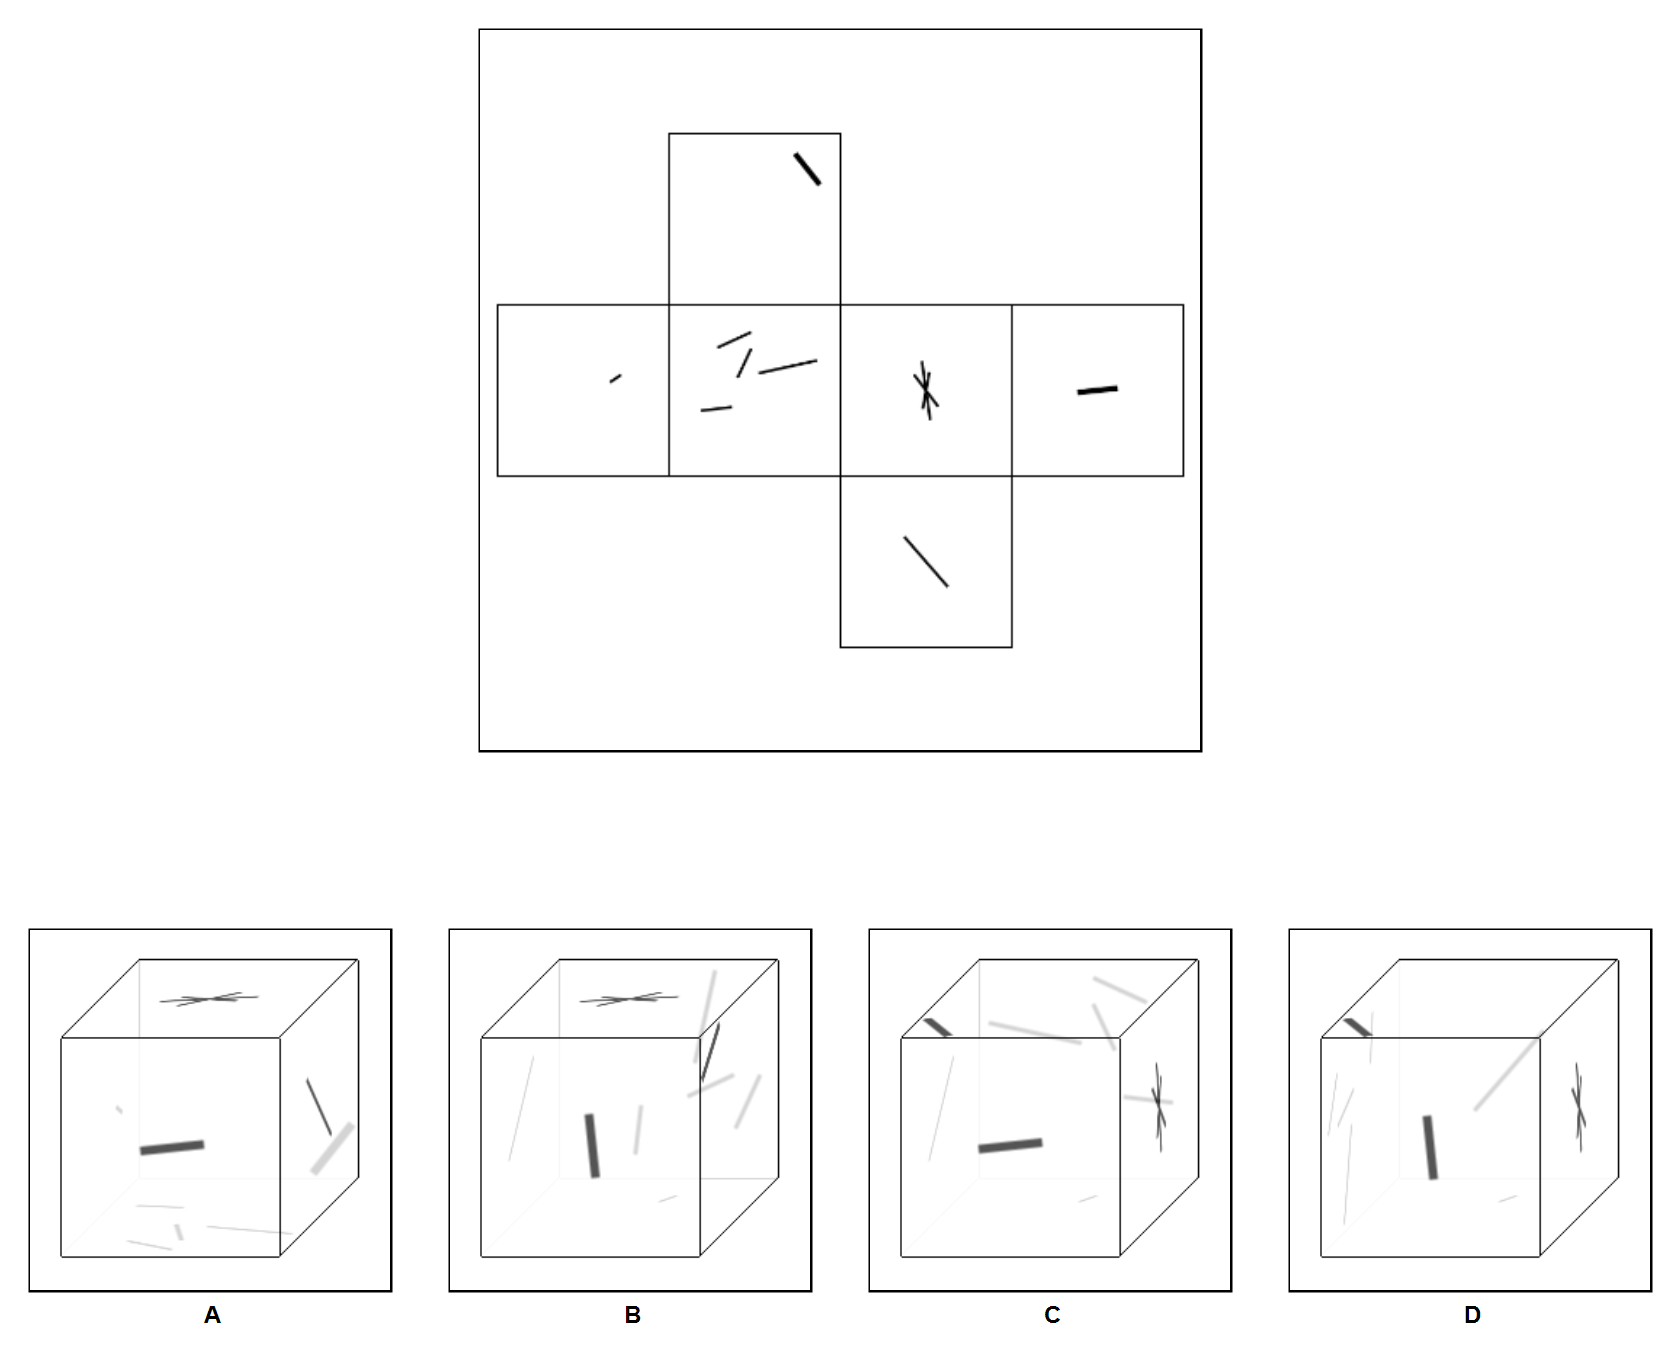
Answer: B